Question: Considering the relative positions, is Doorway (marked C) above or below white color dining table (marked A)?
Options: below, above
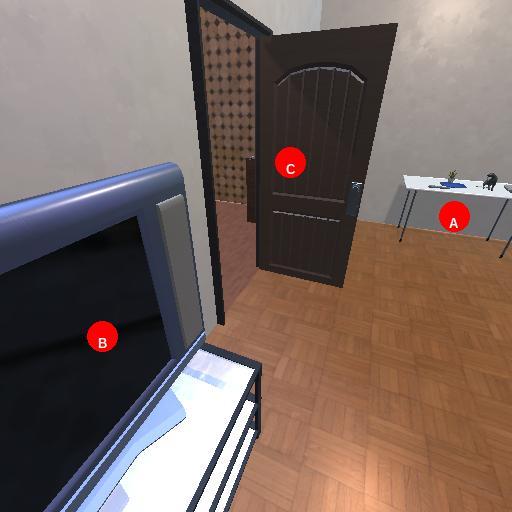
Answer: below